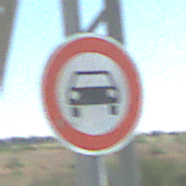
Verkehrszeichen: VerbotKraftwagen
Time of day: MorningAfternoon
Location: Outdoor (Special)
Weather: Clear
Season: NotSpecified
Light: Natural